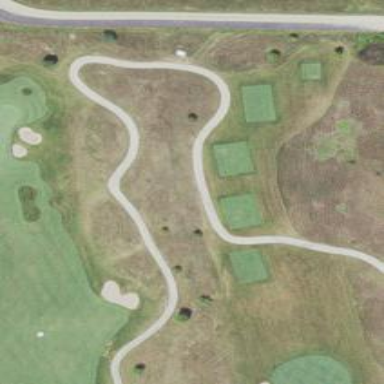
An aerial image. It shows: Service road used as golf cart path.